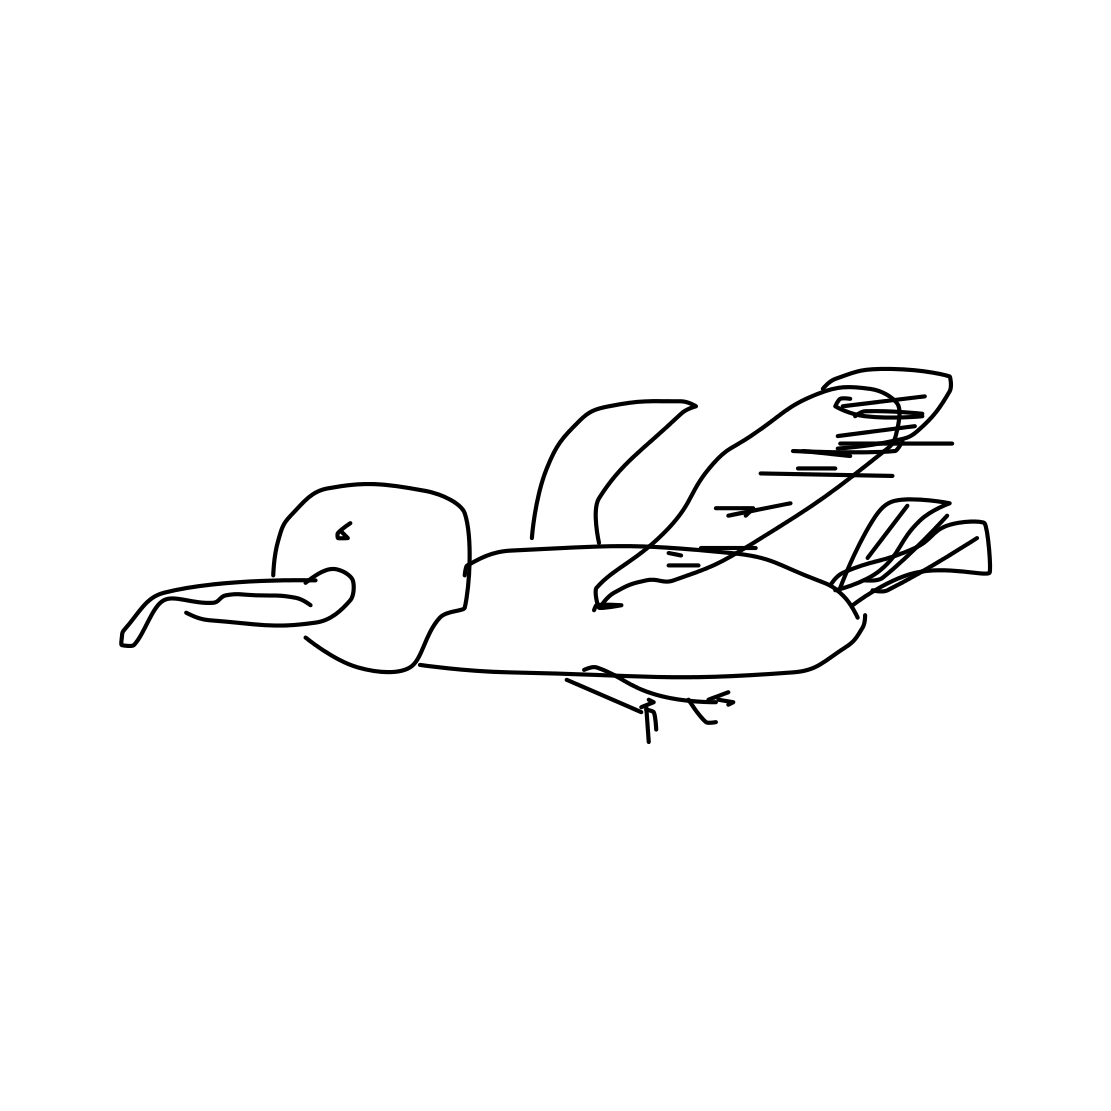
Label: flying bird